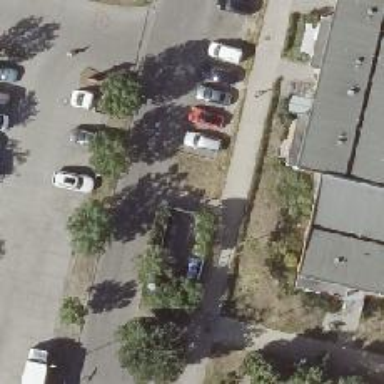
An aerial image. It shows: Footway with concrete surface.